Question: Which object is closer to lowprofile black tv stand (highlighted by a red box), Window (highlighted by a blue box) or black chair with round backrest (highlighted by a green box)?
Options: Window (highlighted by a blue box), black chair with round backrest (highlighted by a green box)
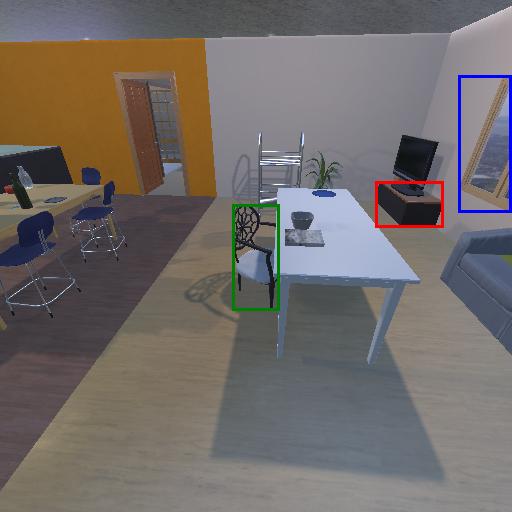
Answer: Window (highlighted by a blue box)